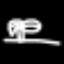
Label: palm tree